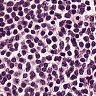
Metastatic tissue present: no